九年级 · 解析几何
如图, 一艘海轮位于灯塔 $P$ 的北偏东 $55^{\circ}$ 方向的 $A$ 处, 已知 $P A=6$ 海里, 如果海轮沿正南方向航行到灯塔的正东方向, 则海轮航行的距离 $A B$ 的长是 $(\quad)$
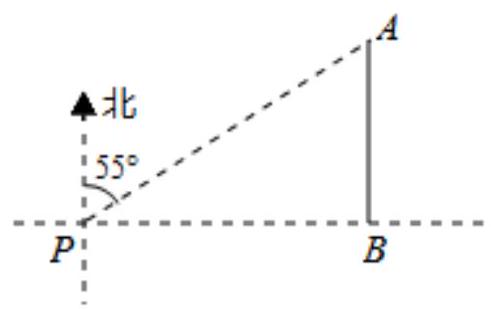
A. 6 海里
B. $6 \cos 55^{\circ}$ 海里
C. $6 \sin 55^{\circ}$ 海里
D. $6 \tan 55^{\circ}$ 海里

答案: B
解析: 由题意可知 $\angle N P A=55^{\circ}, P A=6$ 海里, $\angle A B P=90^{\circ}$.

$\because A B / / N P$,

$\therefore \angle A=\angle N P A=55^{\circ}$.

在Rt $\triangle A B P$ 中, $\because \angle A B P=90^{\circ}, \angle A=55^{\circ}, P A=6$ 海里,

$\therefore A B=A P \cdot \cos \angle A=6 \cos 55^{\circ}$ 海里.

故选: $B$.